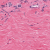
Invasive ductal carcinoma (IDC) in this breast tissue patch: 0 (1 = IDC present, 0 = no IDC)